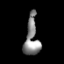
Tissue: prostate
Cell type: T cells
Senescence score: 0.7743
Nuclear area (px): 525
Mean DAPI intensity: 135.17